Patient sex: M
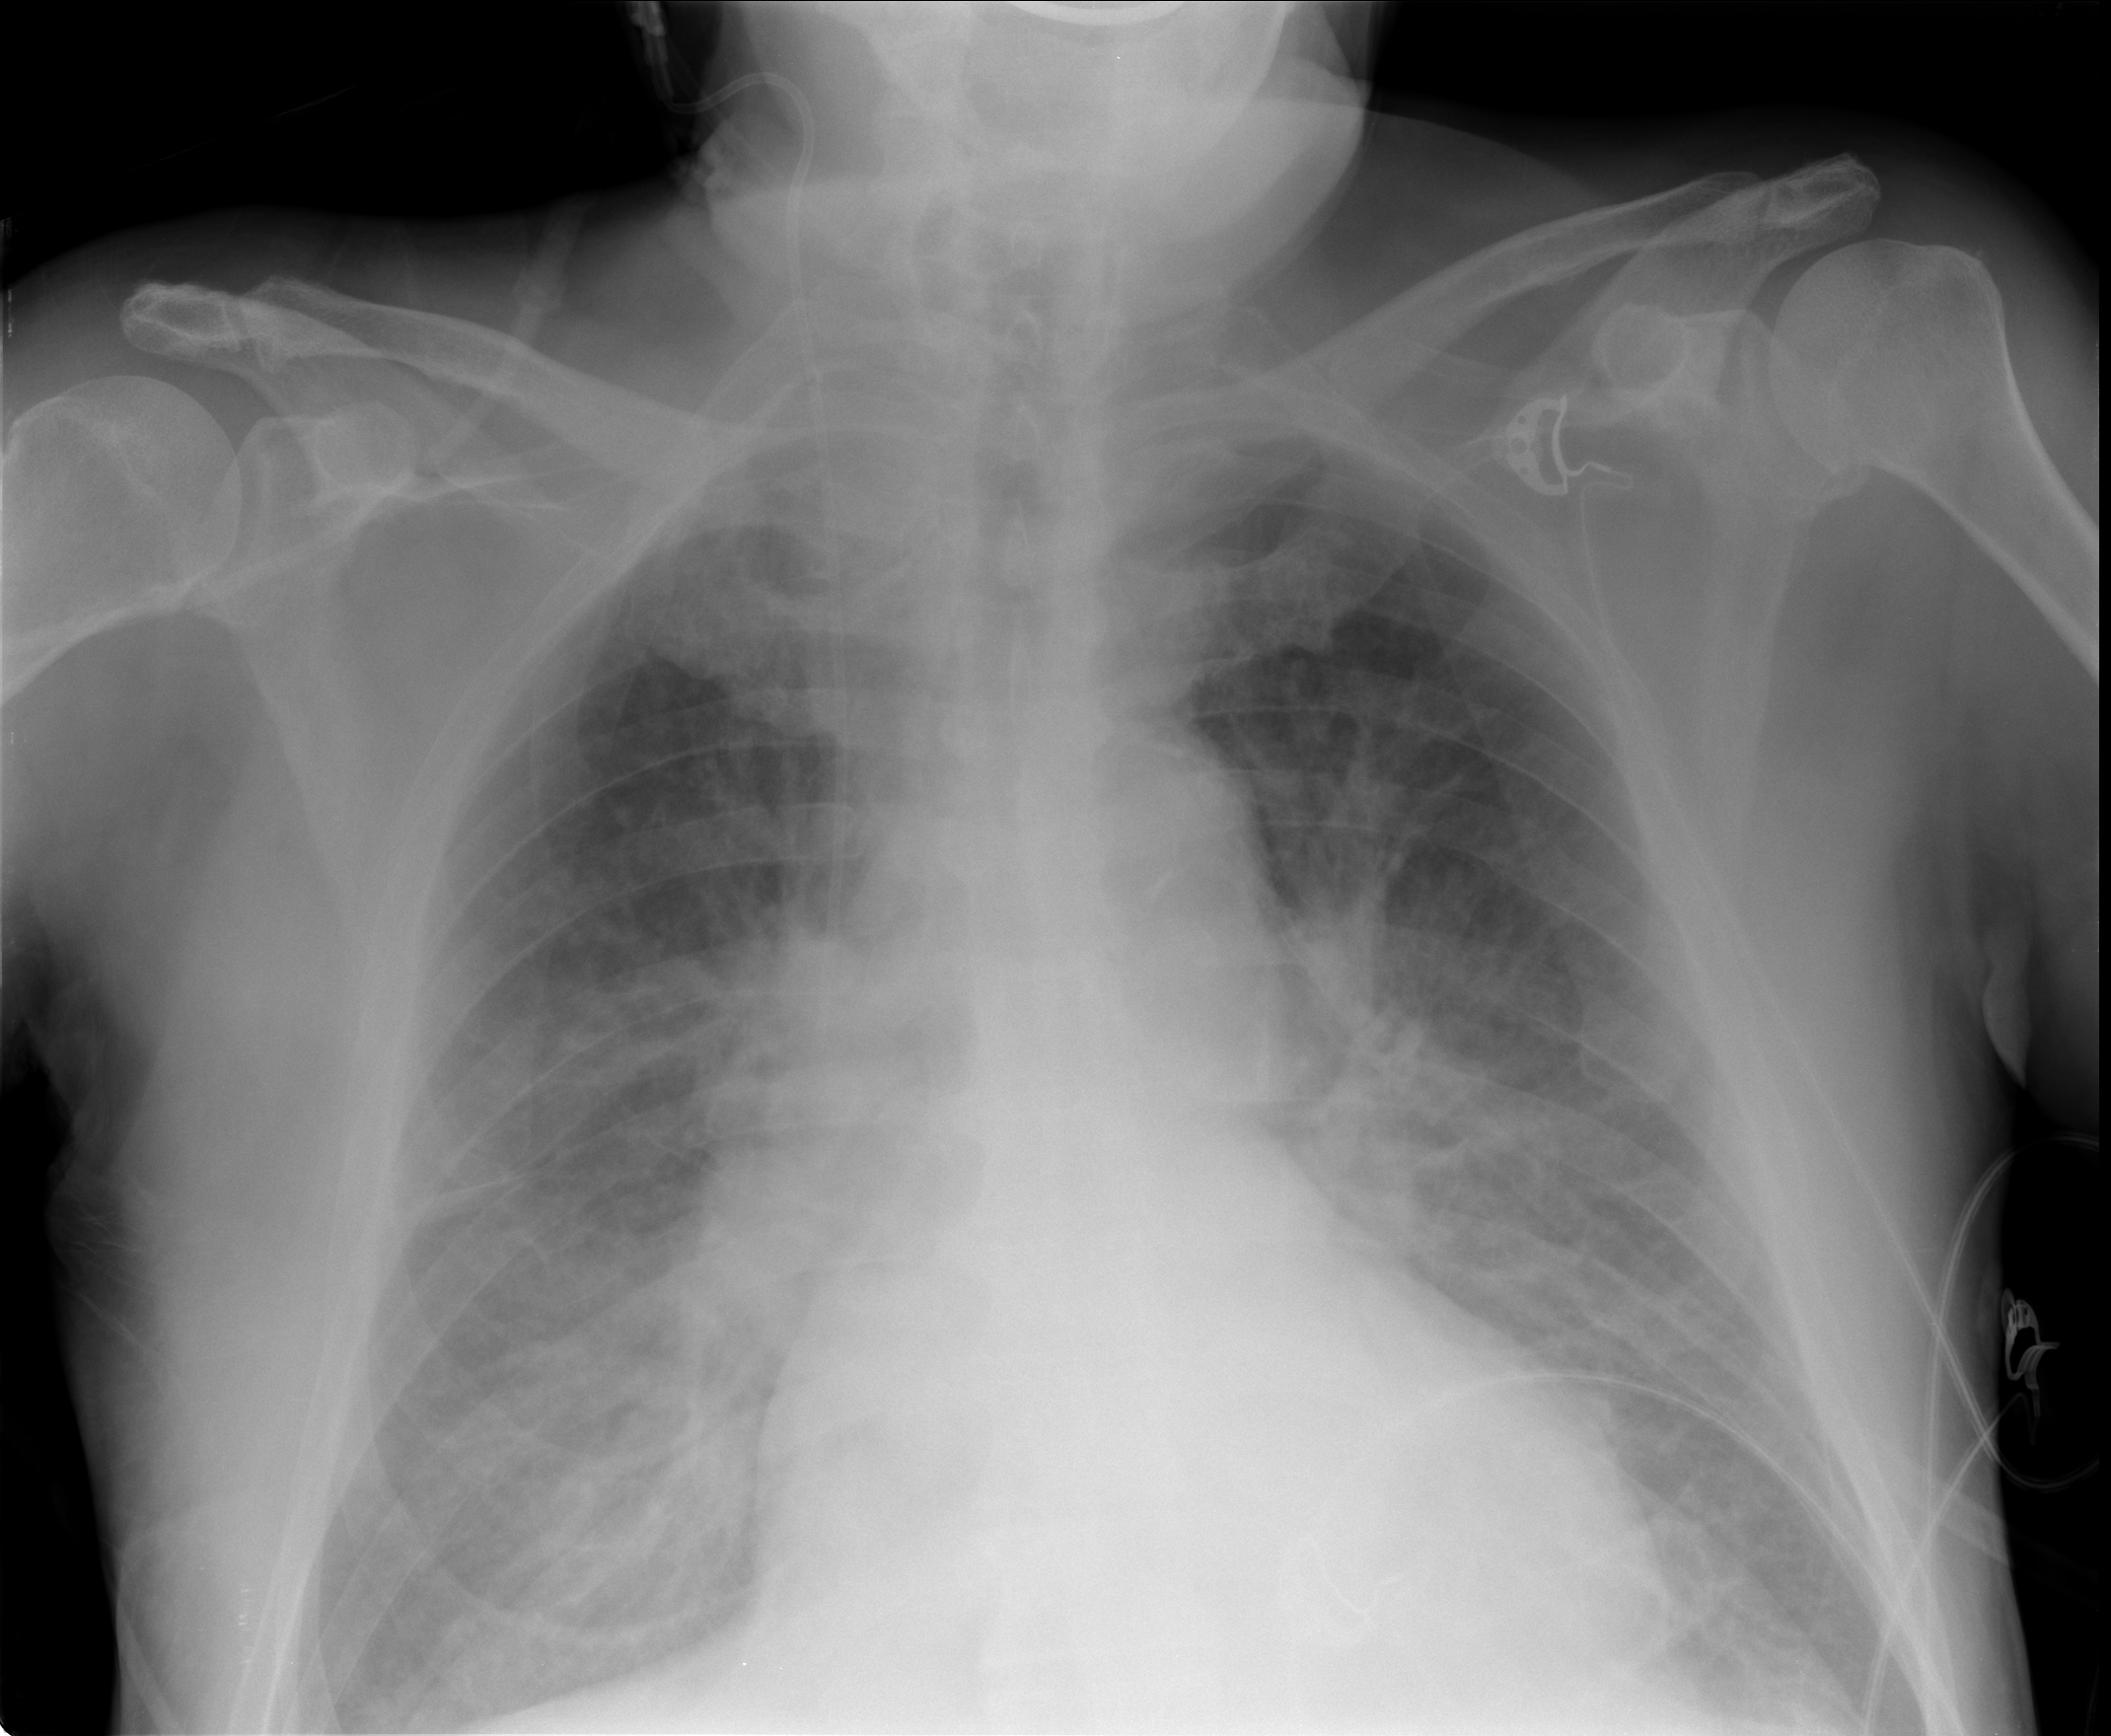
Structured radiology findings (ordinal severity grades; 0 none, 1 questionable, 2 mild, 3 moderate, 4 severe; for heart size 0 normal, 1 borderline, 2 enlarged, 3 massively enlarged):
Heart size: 1
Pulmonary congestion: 2
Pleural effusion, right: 0
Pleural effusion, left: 0
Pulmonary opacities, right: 0
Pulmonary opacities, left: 0
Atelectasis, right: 1
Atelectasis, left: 1